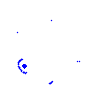
Particle: kaon